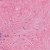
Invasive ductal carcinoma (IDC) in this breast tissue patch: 1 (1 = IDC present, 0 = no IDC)